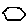
Label: hexagon